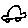
Label: car